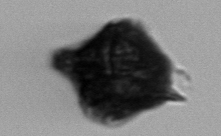
Label: Gonyaulax